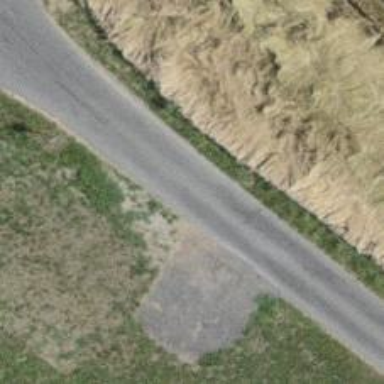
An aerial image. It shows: Unclassified road.